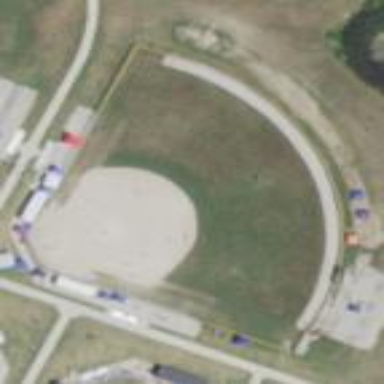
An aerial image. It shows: Baseball pitch for leisure land.